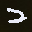
Label: 2